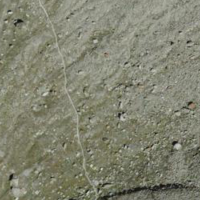
EUNIS habitat code: 48
Species observed at this site:
Marmota marmota